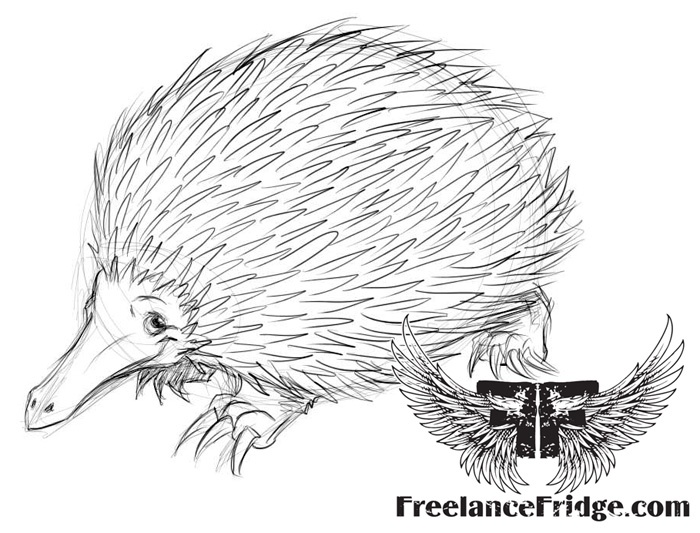
Label: echidna, spiny anteater, anteater